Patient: sex M, age 71
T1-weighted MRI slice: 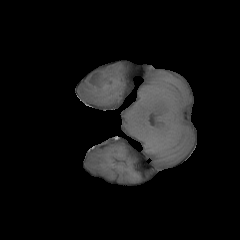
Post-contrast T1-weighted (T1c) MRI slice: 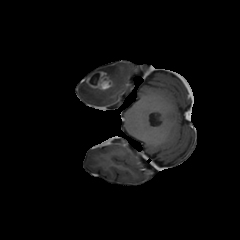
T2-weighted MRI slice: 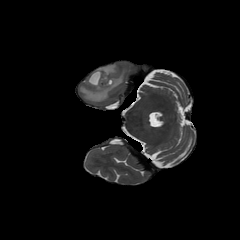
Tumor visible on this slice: yes
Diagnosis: Glioblastoma, IDH-wildtype
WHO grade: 4